Question: My Java application heap dump shows that a specific lambda used in my class has locked up some amount of memory and its not being released during GC.
Heap shows the specific anonymous lambda class as and in current case, the ID is 79(image attached). This ID does not seem to have any relation with the number of lambdas that exist in the class and hence we cannot conclude on which lambda is represented. I'm interested to point at the exact lambda expression as it helps in analyzing, fixing and testing the scenarios related.
Decompiling the class file with DJ did not help as it recreates the lambda expressions to a readable code. Let me know if any ideas on this.

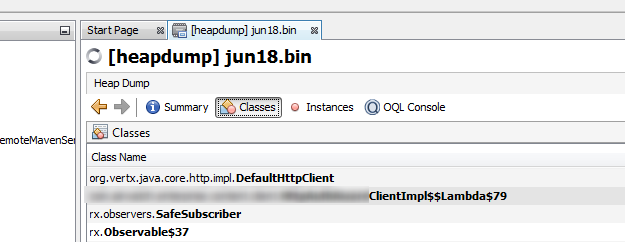
Answer: Try defining the system property
'''
jdk.internal.lambda.dumpProxyClasses=/path/to/dir
'''
when invoking the JVM. This will cause the runtime to write the dynamically generated lambda classes to disk, where you can inspect them with 'javap'. This will enable you to see what fields (captured variables) they hold, and what lambda body method the lambda corresponds to.